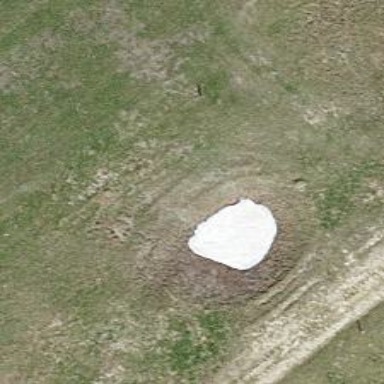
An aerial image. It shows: Sinkhole in natural setting.